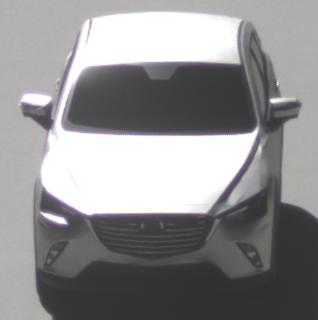
Make: Mazda
Model: CX-3 SKYACTIV-G 120
Detailed model: CX-3 (DK)
Model produced from: 2015/06
Model produced until: 2018/06
Doors: 5
Color: white
Road condition: dry road
Daytime: morning or afternoon
Contrast: high contrast